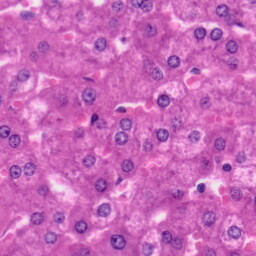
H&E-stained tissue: Liver